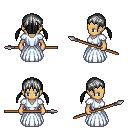
a pixel art fantasy rpg character, female body template, human, tanned skin, underdress, metal pants, gray twin-tailed hairstyle, black shoes, spear, four views (front, back, left, right), 2x2 character sprite sheet, small pixel art, hard edges, no anti-aliasing